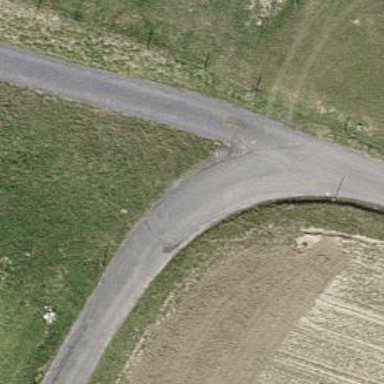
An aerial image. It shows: Well-maintained track road of grade 1.